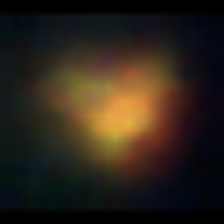
Taxon: NanoPlankton
Group: Other